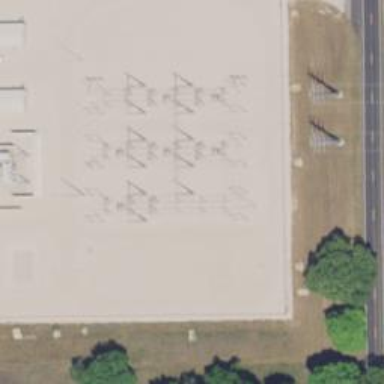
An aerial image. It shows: Switch for power supply.